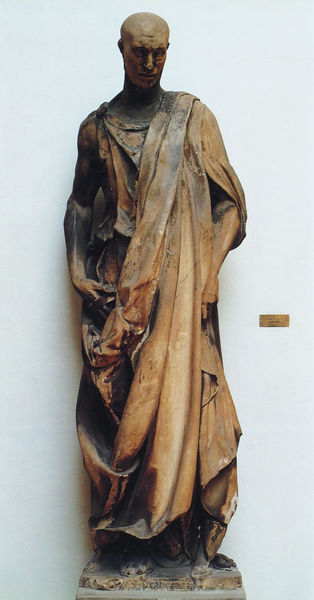
Titel: Habakuk, sog. Zuccone
Künstler: Donatello
Institution: Florenz, Museo dell’Opera del Duomo
Schlagwörter: blau, hand, kopf, mann, umhang, holz, kleid, mund, nase, stirn, weiss, arm, falten, sockel, trauer, figur, gewand, stehend, kinn, lippen, skulptur, statue, glatze, faltenwurf, toga, heiliger, jünger, fassung, plinte, untergewand, askese, apostel, bildschnitzer, gewnd, kahlkopf, obergewand, kahnl